Question: I came across this little issue when trying to solve a more complex problem and have gotten to the end of my rope with trying to figure the optimizer out. So, let's say I have a table called 'MyTable' that can be defined like this:
'''
CREATE TABLE MyTable (
GroupClosuresID int identity(1,1) not null,
SiteID int not null,
DeleteDateTime datetime null
, CONSTRAINT PK_MyTable PRIMARY KEY (GroupClosuresID, SiteID))
'''
This table has 286,685 rows in it and running 'DBCC SHOW_STATISTICS('MyTable','PK_MyTable')' will yield:
'''
Name Updated Rows Rows Sampled Steps Density Average key length String Index Filter Expression Unfiltered Rows
-------------------------------------------------------------------------------------------------------------------------------- -------------------- -------------------- -------------------- ------ ------------- ------------------ ------------ ---------------------------------------------------------------------------------------------------------------------------------------------------------------------------------------------------------------------------------------------------------------- --------------------
PK_MyTable Aug 10 2011 1:00PM 286685 286685 18 0.931986 8 NO NULL 286685
(1 row(s) affected)
All density Average Length Columns
------------- -------------- ----------------------------------------------------------------------------------------------------------------------------------------------------------------------------------------------------------------------------------------------------------------
3.743145E-06 4 GroupClosuresID
3.488149E-06 8 GroupClosuresID, SiteID
(2 row(s) affected)
RANGE_HI_KEY RANGE_ROWS EQ_ROWS DISTINCT_RANGE_ROWS AVG_RANGE_ROWS
------------ ------------- ------------- -------------------- --------------
1 0 8 0 1
129 1002 7 127 7.889764
242 826 6 112 7.375
531 2010 6 288 6.979167
717 1108 5 185 5.989189
889 822 4 171 4.807017
1401 2044 4 511 4
1763 1101 3 361 3.049861
14207 24780 1 12443 1.991481
81759 67071 1 67071 1
114457 31743 1 31743 1
117209 2047 1 2047 1
179109 61439 1 61439 1
181169 1535 1 1535 1
229410 47615 1 47615 1
235846 2047 1 2047 1
275456 39442 1 39442 1
275457 0 1 0 1
'''
Now I run a query on this table with no additional indexes or statistics having been created.
'''
SELECT GroupClosuresID FROM MyTable WHERE SiteID = 1397 AND DeleteDateTime IS NULL
'''
Two new statistics objects now appear, one for the 'SiteID' column and the other for 'DeleteDateTime' column. Here they are respectively (Note: Some non-relevant information has been excluded):
'''
Name Updated Rows Rows Sampled Steps Density Average key length String Index Filter Expression Unfiltered Rows
-------------------------------------------------------------------------------------------------------------------------------- -------------------- -------------------- -------------------- ------ ------------- ------------------ ------------ ---------------------------------------------------------------------------------------------------------------------------------------------------------------------------------------------------------------------------------------------------------------- --------------------
_WA_Sys_00000002_7B0C223C Aug 10 2011 1:15PM 286685 216605 200 0.<PHONE> 4 NO NULL 286685
(1 row(s) affected)
All density Average Length Columns
------------- -------------- ----------------------------------------------------------------------------------------------------------------------------------------------------------------------------------------------------------------------------------------------------------------
<PHONE> 4 SiteID
(1 row(s) affected)
RANGE_HI_KEY RANGE_ROWS EQ_ROWS DISTINCT_RANGE_ROWS AVG_RANGE_ROWS
------------ ------------- ------------- -------------------- --------------
.
.
.
1397 59.42782 16005.02 5 11.83174
.
.
.
Name Updated Rows Rows Sampled Steps Density Average key length String Index Filter Expression Unfiltered Rows
-------------------------------------------------------------------------------------------------------------------------------- -------------------- -------------------- -------------------- ------ ------------- ------------------ ------------ ---------------------------------------------------------------------------------------------------------------------------------------------------------------------------------------------------------------------------------------------------------------- --------------------
_WA_Sys_00000006_7B0C223C Aug 10 2011 1:15PM 286685 216605 201 <PHONE> <PHONE> NO NULL 286685
(1 row(s) affected)
All density Average Length Columns
------------- -------------- ----------------------------------------------------------------------------------------------------------------------------------------------------------------------------------------------------------------------------------------------------------------
<PHONE> <PHONE> DeleteDateTime
(1 row(s) affected)
RANGE_HI_KEY RANGE_ROWS EQ_ROWS DISTINCT_RANGE_ROWS AVG_RANGE_ROWS
----------------------- ------------- ------------- -------------------- --------------
NULL 0 255827 0 1
.
.
.
'''
The execution plan generated for the query I ran above gives me no surprises. It consists of a simple Clustered Index Scan with estimated rows and 15676 actual rows. From what I've learned about statistics and cost estimation, using the two histograms above we can multiply the selectivity of SiteID (16005.02 / 286685) times the selectivity of DeleteDateTime (255827 / 286685) to get a composite selectivity of 0.0498187307480119. Multiplying that times the total number of rows (286685) gives us the exact same thing the optimizer did: .
But here is where I get confused. I create an index with 'CREATE INDEX IX_MyTable ON Mytable (SiteID, DeleteDateTime)' which creates its own statistics object:
'''
Name Updated Rows Rows Sampled Steps Density Average key length String Index Filter Expression Unfiltered Rows
-------------------------------------------------------------------------------------------------------------------------------- -------------------- -------------------- -------------------- ------ ------------- ------------------ ------------ ---------------------------------------------------------------------------------------------------------------------------------------------------------------------------------------------------------------------------------------------------------------- --------------------
IX_MyTable Aug 10 2011 1:41PM 286685 286685 200 0.<PHONE> 8.822645 NO NULL
286685
(1 row(s) affected)
All density Average Length Columns
------------- -------------- ----------------------------------------------------------------------------------------------------------------------------------------------------------------------------------------------------------------------------------------------------------------
<PHONE> 4 SiteID
7.42611E-05 4.822645 SiteID, DeleteDateTime
3.488149E-06 8.822645 SiteID, DeleteDateTime, GroupClosuresID
(3 row(s) affected)
RANGE_HI_KEY RANGE_ROWS EQ_ROWS DISTINCT_RANGE_ROWS AVG_RANGE_ROWS
------------ ------------- ------------- -------------------- --------------
.
.
.
1397 504 15686 12 42
.
.
.
'''
When I run the same query as before ('SELECT GroupClosuresID FROM MyTable WHERE SiteID = 1397 AND DeleteDateTime IS NULL') I still get 15676 rows returned, .
I've tried manipulating numbers to try and figure out where this estimation is coming from but I just can't get it. I have to assume it is related to the density values for IX_MyTable.
Any help would be greatly appreciated. Thanks!!
EDIT: Here is the execution plan for that last query execution.

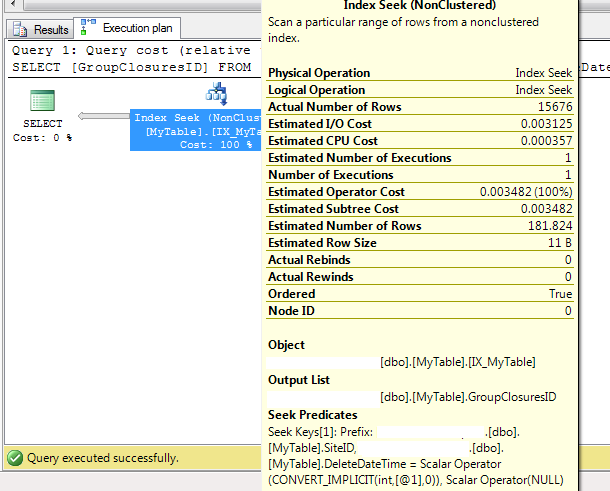
Answer: This one took some digging!
It's a product of:
- 'NULL''2<PHONE> = .892363'- 'siteid''<PHONE>'
The formula is:
'''
.<PHONE> * 286685 = <PHONE>
-- est. rows with your value in siteid based on even distribution of values
255827 / 286685 = 0.892363
-- Probability of a NULL across all rows
<PHONE> * 0.892363 = <PHONE>
'''
I'm guessing that since the row count in this instance doesn't actually affect anything, the optimizer took the easiest route and just multiplied the probabilities together.